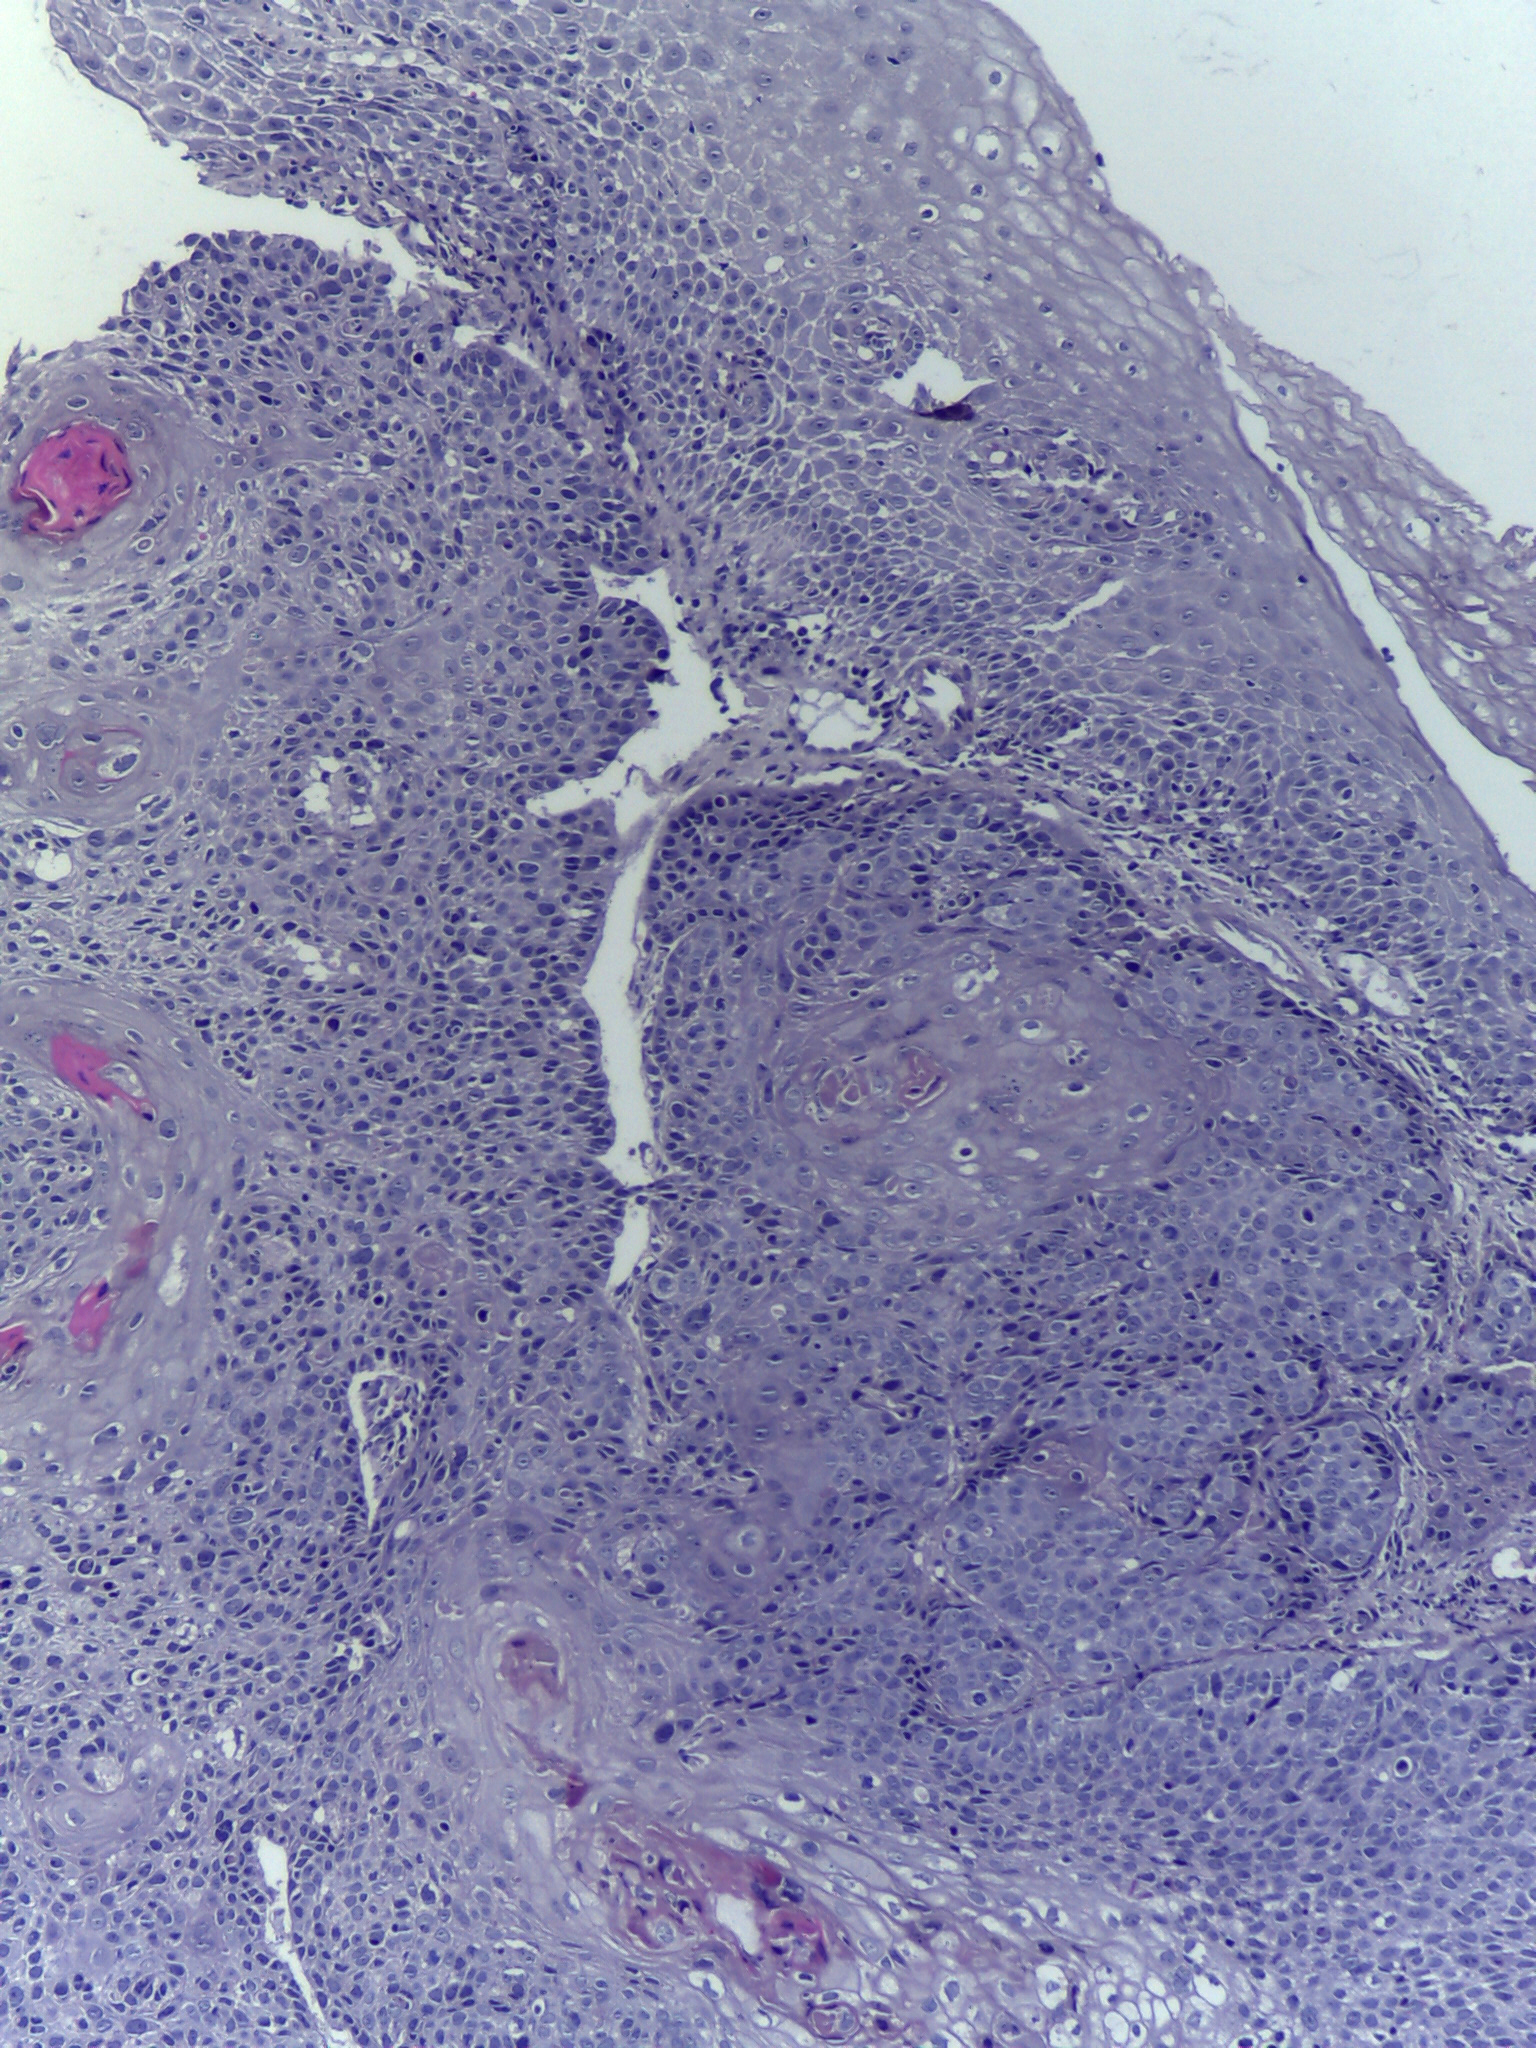
Diagnosis: OSCC